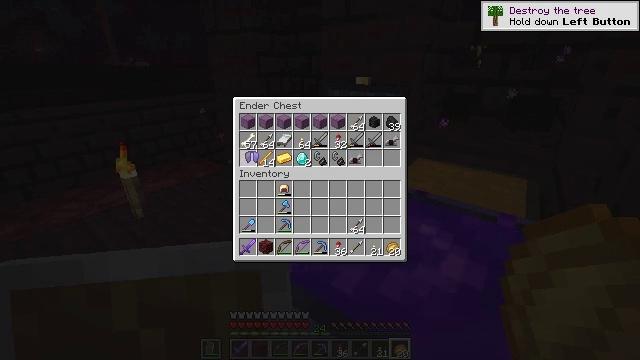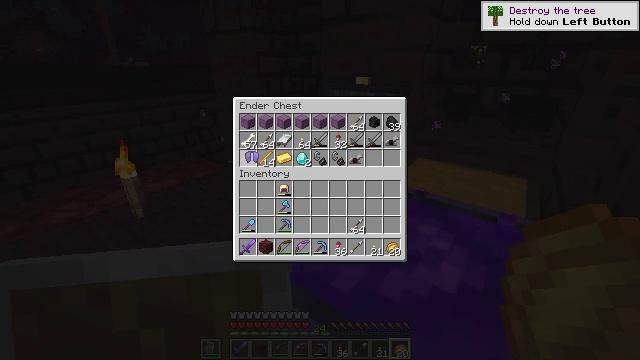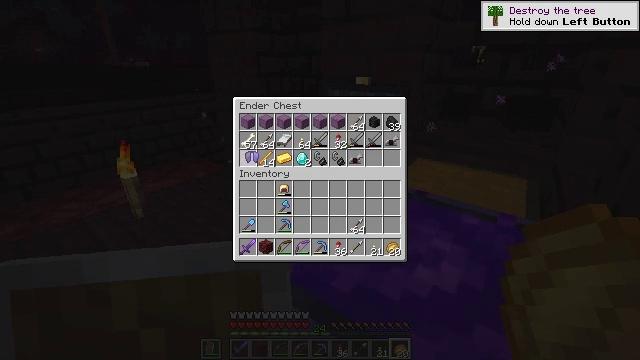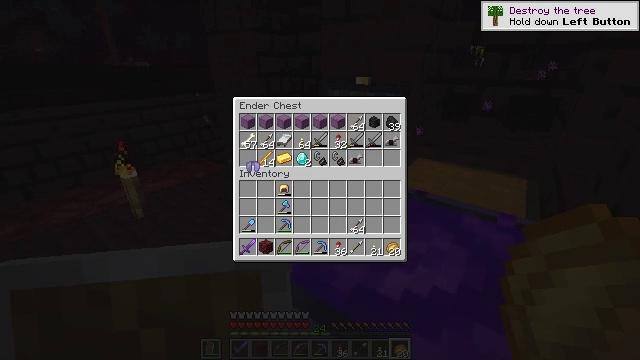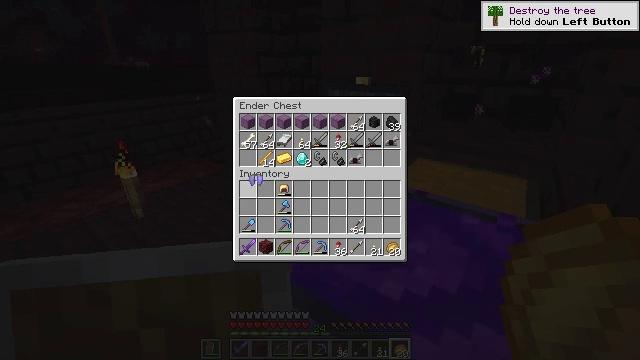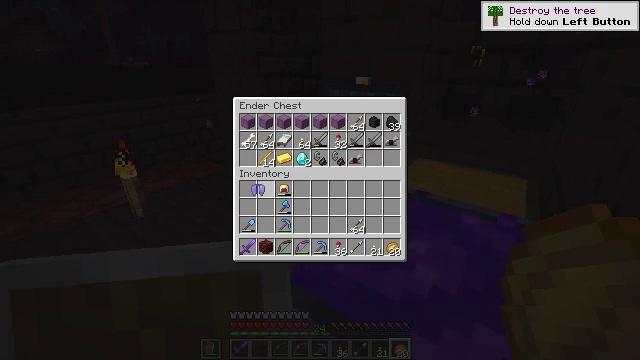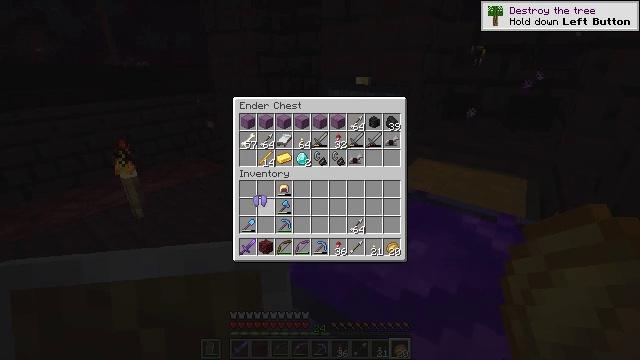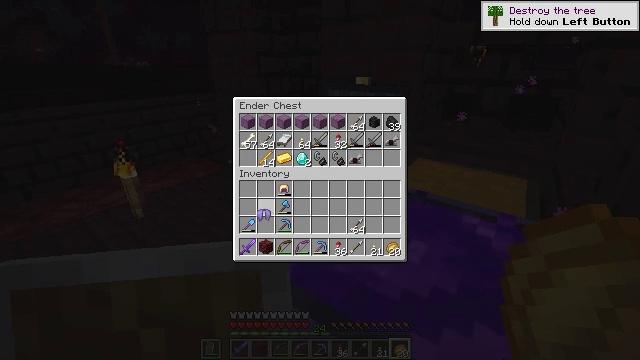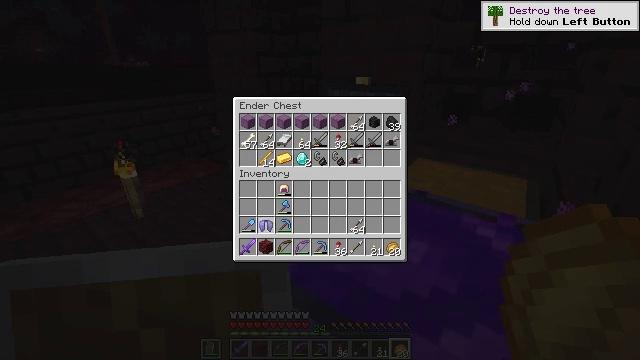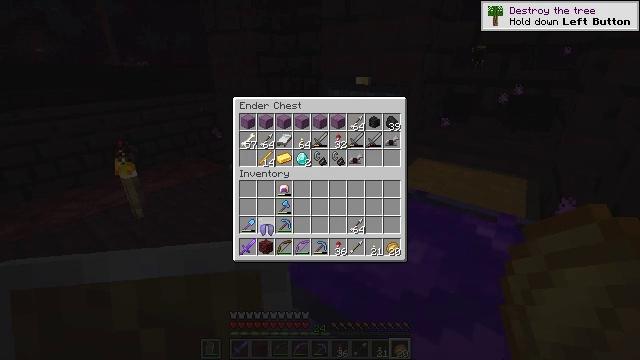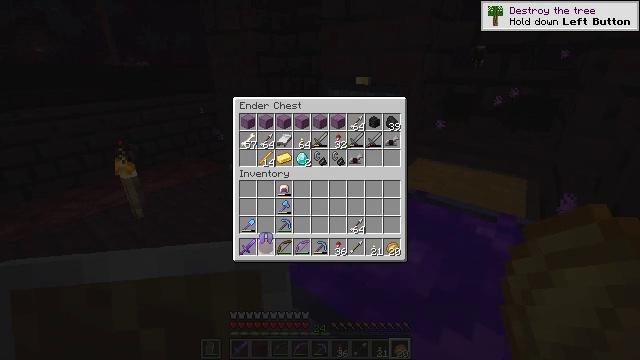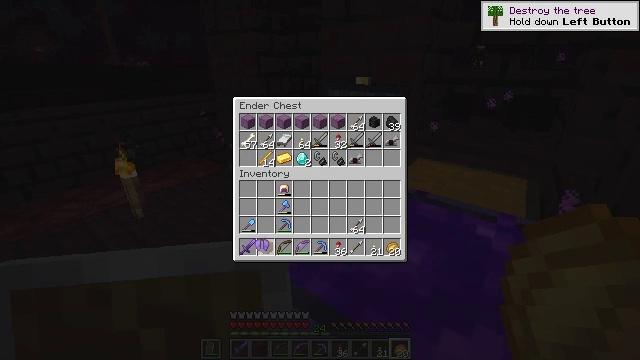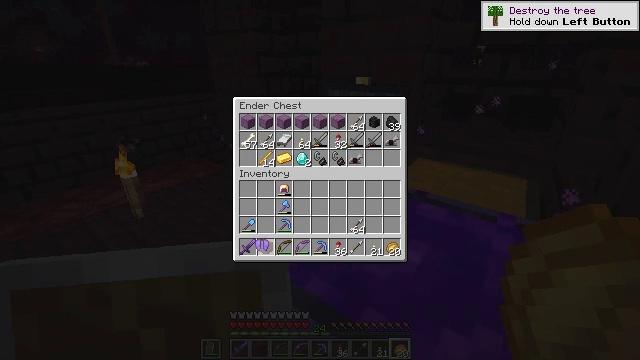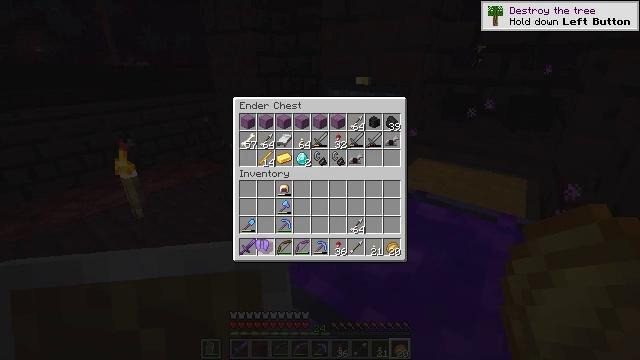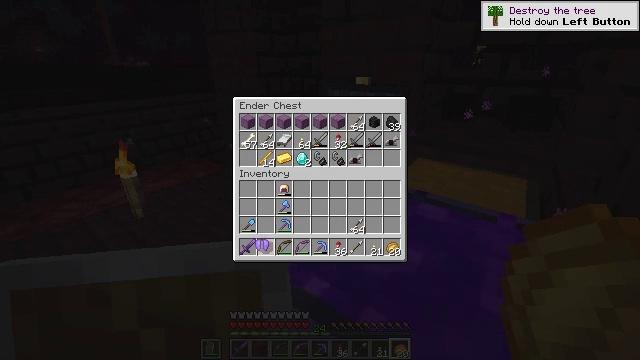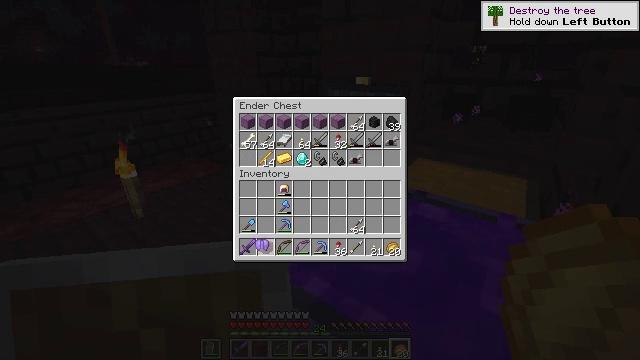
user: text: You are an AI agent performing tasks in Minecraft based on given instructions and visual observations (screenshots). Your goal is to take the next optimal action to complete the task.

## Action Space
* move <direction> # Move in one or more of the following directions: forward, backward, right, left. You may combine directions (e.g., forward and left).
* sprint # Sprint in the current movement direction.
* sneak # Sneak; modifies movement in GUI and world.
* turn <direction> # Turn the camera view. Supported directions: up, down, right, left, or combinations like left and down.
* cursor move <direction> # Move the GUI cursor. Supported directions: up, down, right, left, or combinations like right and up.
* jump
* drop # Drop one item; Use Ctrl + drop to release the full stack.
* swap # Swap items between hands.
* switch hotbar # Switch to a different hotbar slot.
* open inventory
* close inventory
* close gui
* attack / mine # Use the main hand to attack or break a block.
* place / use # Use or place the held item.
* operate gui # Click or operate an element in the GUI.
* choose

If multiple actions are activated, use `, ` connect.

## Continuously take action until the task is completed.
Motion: motion action
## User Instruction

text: Clear the fire from the area.
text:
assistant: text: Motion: operate gui
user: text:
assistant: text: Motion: no_op
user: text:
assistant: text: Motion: cursor move down
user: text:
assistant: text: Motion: cursor move down
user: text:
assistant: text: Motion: cursor move down
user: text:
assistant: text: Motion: cursor move down
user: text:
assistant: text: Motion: cursor move down
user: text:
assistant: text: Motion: cursor move down
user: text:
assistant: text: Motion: no_op
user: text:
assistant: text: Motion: cursor move down
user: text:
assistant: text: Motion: cursor move down
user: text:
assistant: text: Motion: no_op
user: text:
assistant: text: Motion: no_op
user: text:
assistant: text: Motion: operate gui
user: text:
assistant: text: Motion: operate gui
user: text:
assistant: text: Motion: no_op
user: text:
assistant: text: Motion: no_op
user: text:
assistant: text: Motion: no_op
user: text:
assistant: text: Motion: no_op
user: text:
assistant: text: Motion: no_op
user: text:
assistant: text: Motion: no_op
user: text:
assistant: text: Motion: no_op
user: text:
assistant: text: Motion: no_op
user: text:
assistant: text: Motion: no_op
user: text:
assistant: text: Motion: operate gui
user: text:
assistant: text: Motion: operate gui
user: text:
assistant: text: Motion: no_op
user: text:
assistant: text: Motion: no_op
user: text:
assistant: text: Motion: no_op
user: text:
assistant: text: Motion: no_op